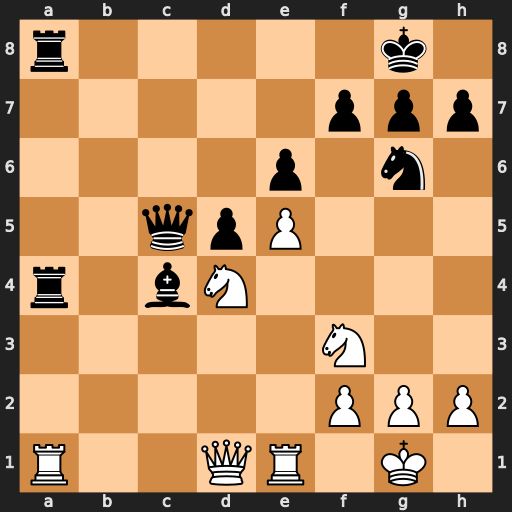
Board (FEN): r5k1/5ppp/4p1n1/2qpP3/r1bN4/5N2/5PPP/R2QR1K1
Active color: w
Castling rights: -
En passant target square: -
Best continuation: Rxa4 Rxa4 Qxa4